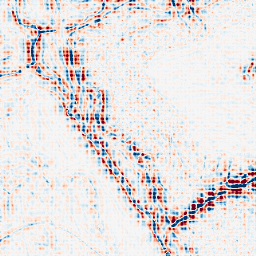
Category: wavelet
Decomposition family: wavelet_reverse_biorthogonal
Decomposition parameters: wavelet: rbio5.5
level: 3
Upsampling method: sinc_blackman
Upsampling parameters: scale: 4
kernel_size: 4
Upsampling scale: 4